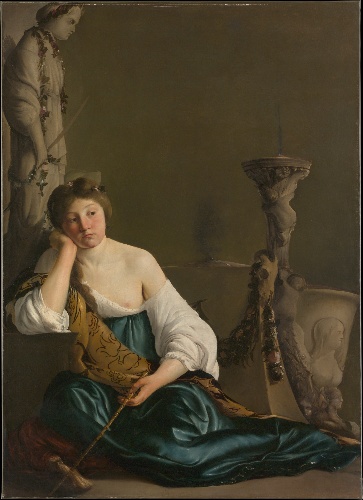
Title: The Disillusioned Medea
Artist: Paulus Bor
Artist bio: Dutch, Amersfoort ca. 1601–1669 Amersfoort
Date: ca. 1640
Object type: Painting
Classification: Paintings
Medium: Oil on canvas
Dimensions: 61 1/4 x 44 1/4 in. (155.6 x 112.4 cm)
Department: European Paintings
Credit line: Gift of Ben Heller, 1972
Accession year: 1972
Repository: Metropolitan Museum of Art, New York, NY
Tags: Female Nudes